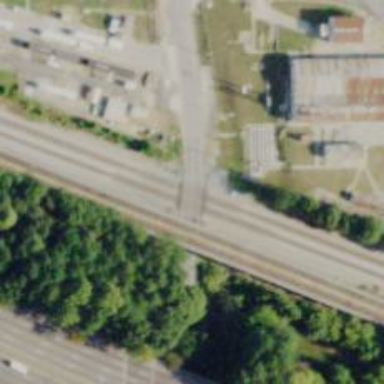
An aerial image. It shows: Level crossing with lights at railway intersection.